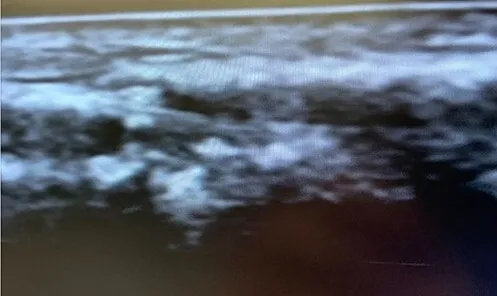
Non-color doppler showing retained arterial line.
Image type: radiology (ultrasound)